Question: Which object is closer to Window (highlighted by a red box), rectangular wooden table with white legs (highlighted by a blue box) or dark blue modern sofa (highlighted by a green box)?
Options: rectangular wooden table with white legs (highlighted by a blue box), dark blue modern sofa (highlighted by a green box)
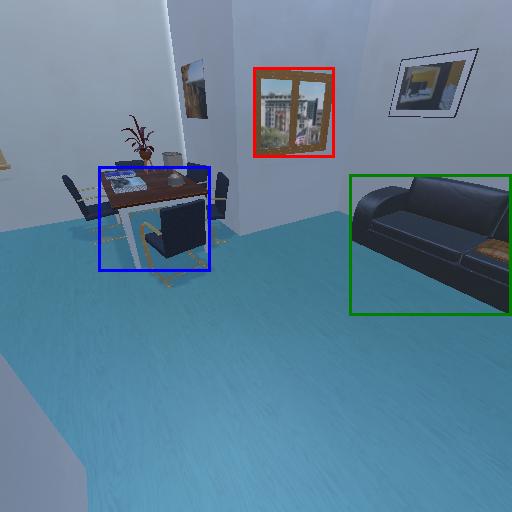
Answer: rectangular wooden table with white legs (highlighted by a blue box)